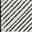
Piece: xx